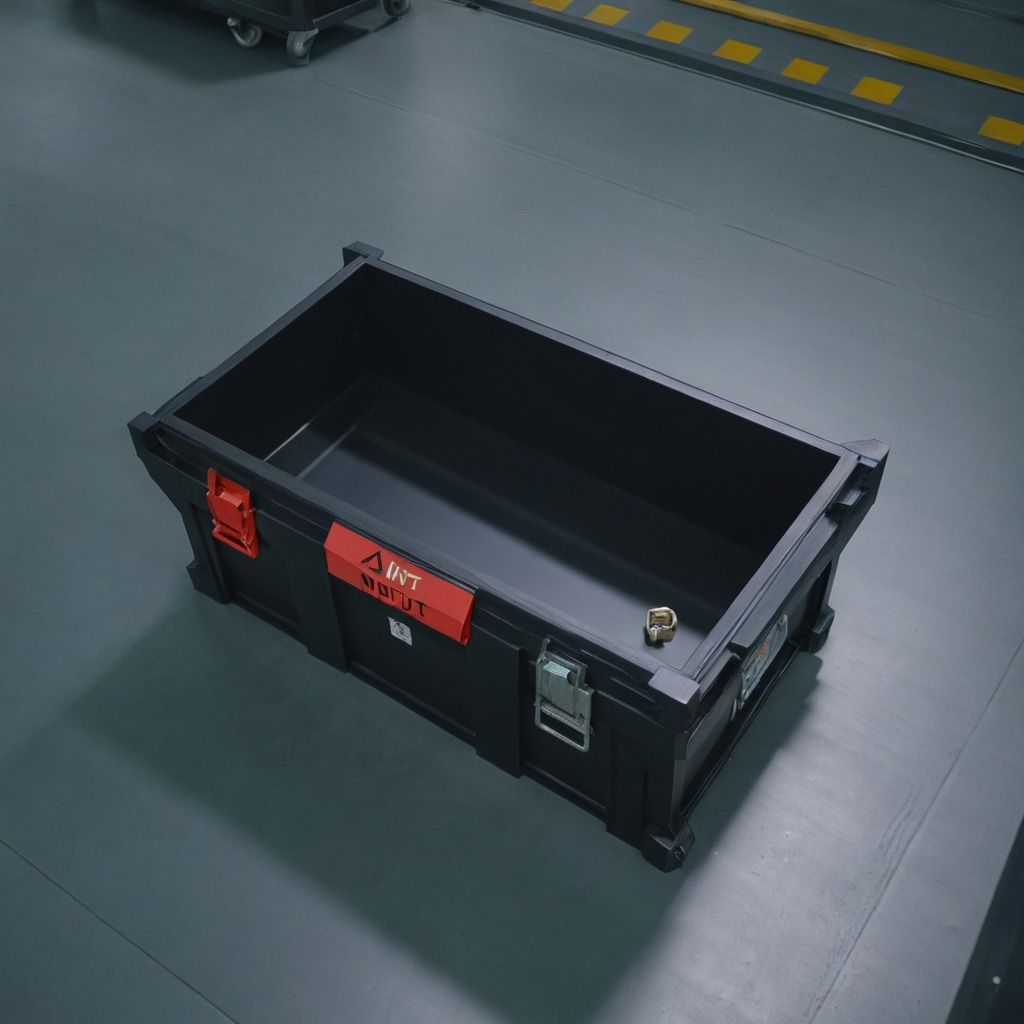
A metal nut is lying on the toolbox surface.